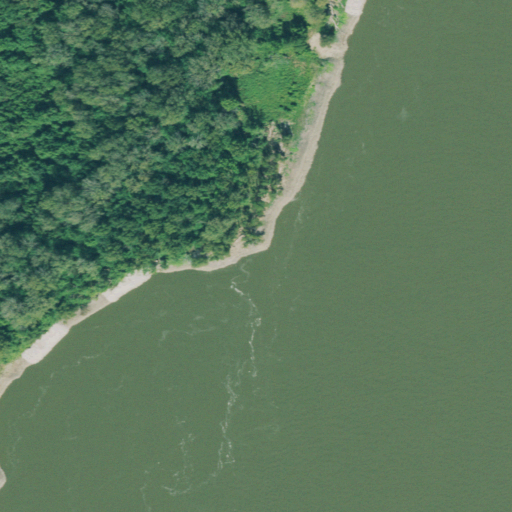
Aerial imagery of levee in Tennessee named Robinson Bayou Revetment containing open water, woody wetlands, and herbaceous wetlands